Question: I'm trying to align five horizontal menu elements with 'float:left' next to each other inside a container that spans 80% of the screen and a minimum of 960px. For this, I had initially set their min-width to 192px (960/5) and their width to 20%, but quickly realized this does not play well with adding 1px borders, causing one of the buttons to be 'thrown overboard'.
Changing the widths to 19.895333% and 191px, respectively, solved the issue, however this is clearly a hacky solution which also leaves an ugly space of 2-3 pixels at the right side of the menu.
Is there a more elegant way to align these elements and account for the bonus width added by borders, padding etc? I have tried 'overflow:hidden' to simply hide whatever may poke outside the container, but this just hides the entire 5th button.
A picture to illustrate the result:

The html code:
'''
<div class="menucontainer">
<div class="menutab" id="menutab_first">News</div>
<div class="menutab">Game Guide</div>
<div class="menutab">Articles</div>
<div class="menutab">Media</div>
<div class="menutab" id="menutab_last">Community</div>
</div>
'''
The css code:
'''
.menucontainer {
height: 26px;
margin-left: auto;
margin-right: auto;
border-width: 1px;
border-style: solid;
border-color: #303030 #101010 #000 #101010;
border-radius: 0px 0px 8px 8px;
}
.menutab {
line-height: 26px;
float: left;
width: 19.895333%;
text-align: center;
min-width: 191px;
border-right: 1px solid #202020;
background-image: url('../img/menubutton2.png');
background-size: 100% 100%;
font-family: 'Cabin', sans-serif;
}
#menutab_first {
border-radius: 0px 0px 0px 8px;
}
#menutab_last {
border-right: 0px;
width: 20%;
min-width: 192px;
border-radius: 0px 0px 8px 0px;
}
'''
Thank you in advance!
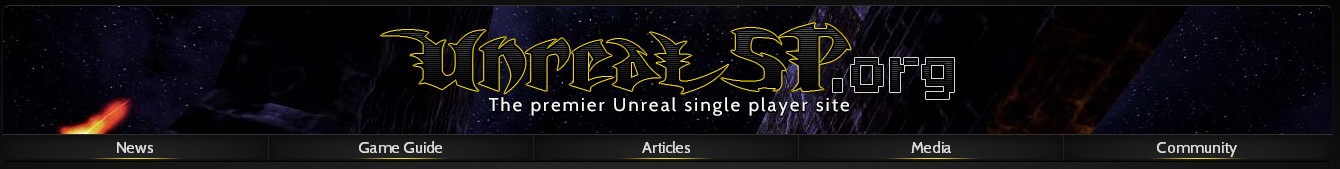
Answer: For this you can make use of the <URL> to set your borders to appear within your elements rather than outside of them:
'''
elem {
-webkit-box-sizing: border-box; /* Some mobile browsers. */
-moz-box-sizing: border-box; /* Firefox. */
box-sizing: border-box; /* All other browsers IE8+. */
}
'''
>
The specified width and height (and respective min/max properties) on this element determine the border box of the element. That is, any padding or border specified on the element is laid out and drawn inside this specified width and height. The content width and height are calculated by subtracting the border and padding widths of the respective sides from the specified 'width' and 'height' properties.
So in the case of your CSS:
'''
.menutab {
...
width: 20%;
-webkit-box-sizing: border-box;
-moz-box-sizing: border-box;
box-sizing: border-box;
...
}
'''